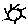
Label: sun